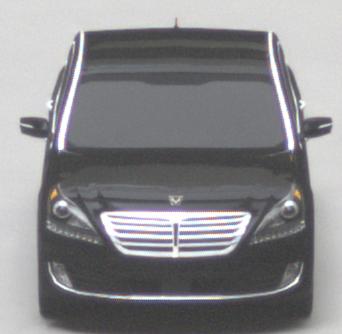
Make: Hyundai
Model: Equus
Detailed model: Gen. 2 VI
Model produced from: 2009
Model produced until: 2016
Doors: 4
Color: black
Road condition: dry road
Daytime: midday
Contrast: medium contrast